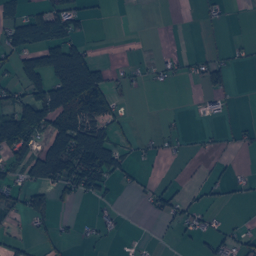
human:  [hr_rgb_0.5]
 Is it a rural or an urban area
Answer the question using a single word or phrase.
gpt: rural

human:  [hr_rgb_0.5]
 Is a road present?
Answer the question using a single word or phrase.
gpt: yes

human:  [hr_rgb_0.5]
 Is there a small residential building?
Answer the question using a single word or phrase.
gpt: yes

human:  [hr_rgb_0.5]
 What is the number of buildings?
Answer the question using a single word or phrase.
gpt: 427

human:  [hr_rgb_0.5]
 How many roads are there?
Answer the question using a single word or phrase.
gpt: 105

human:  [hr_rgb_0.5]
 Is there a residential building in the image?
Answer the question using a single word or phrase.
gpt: yes

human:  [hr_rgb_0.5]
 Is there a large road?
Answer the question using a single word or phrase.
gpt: no

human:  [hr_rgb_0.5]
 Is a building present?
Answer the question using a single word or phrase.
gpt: yes

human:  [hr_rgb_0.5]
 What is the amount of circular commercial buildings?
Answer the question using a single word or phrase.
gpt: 0

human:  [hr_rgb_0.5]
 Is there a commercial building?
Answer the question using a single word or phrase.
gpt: yes

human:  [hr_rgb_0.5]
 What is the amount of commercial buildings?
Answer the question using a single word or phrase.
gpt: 4

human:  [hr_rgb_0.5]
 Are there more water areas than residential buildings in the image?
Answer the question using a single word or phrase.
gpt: no

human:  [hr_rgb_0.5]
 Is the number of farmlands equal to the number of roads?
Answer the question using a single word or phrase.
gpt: no

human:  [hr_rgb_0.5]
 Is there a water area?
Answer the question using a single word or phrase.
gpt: yes

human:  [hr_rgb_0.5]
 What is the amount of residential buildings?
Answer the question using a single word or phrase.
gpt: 420

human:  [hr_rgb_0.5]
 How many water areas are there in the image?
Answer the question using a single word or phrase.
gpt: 8

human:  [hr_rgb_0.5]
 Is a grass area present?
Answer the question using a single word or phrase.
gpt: yes

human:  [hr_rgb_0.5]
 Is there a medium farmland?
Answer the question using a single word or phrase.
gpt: yes

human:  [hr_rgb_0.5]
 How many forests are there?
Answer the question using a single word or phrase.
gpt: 128

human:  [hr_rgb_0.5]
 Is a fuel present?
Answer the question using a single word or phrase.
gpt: yes

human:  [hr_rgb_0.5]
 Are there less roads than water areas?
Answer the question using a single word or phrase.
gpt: no

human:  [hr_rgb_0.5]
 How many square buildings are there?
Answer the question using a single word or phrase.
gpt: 6

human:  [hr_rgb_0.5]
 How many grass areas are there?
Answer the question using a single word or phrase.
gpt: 123

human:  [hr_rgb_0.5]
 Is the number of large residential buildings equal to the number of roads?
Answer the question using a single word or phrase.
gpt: no

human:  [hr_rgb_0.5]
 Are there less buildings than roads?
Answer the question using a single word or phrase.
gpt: no

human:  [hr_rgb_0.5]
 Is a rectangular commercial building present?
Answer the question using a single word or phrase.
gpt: yes

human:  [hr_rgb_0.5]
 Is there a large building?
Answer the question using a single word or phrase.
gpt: yes

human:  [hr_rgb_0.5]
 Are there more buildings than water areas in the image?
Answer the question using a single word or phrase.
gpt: yes

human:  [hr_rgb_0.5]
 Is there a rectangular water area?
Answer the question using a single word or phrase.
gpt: yes

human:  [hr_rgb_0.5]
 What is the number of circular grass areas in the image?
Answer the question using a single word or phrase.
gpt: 0

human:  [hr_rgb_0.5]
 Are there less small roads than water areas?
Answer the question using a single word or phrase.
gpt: no

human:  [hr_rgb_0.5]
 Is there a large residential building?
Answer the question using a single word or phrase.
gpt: yes

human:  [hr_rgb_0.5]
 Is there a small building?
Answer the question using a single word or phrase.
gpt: yes

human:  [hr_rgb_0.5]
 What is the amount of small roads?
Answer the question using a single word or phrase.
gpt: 105

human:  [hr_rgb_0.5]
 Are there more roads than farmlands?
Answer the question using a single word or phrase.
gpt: yes

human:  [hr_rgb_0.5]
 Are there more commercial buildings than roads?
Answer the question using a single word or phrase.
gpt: no

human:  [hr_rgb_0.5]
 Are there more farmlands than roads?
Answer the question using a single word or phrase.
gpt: no

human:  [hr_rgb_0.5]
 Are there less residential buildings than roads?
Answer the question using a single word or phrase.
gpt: no

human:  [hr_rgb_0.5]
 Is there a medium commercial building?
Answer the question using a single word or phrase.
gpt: yes

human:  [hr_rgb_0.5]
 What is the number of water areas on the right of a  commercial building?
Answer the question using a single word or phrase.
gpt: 8

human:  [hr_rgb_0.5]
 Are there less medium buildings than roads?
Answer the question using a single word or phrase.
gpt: yes

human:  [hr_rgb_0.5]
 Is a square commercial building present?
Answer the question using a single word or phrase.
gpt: no

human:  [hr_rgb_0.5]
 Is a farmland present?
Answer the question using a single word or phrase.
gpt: yes

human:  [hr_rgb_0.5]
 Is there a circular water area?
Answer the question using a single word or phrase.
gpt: yes

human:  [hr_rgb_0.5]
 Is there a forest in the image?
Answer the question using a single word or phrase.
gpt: yes

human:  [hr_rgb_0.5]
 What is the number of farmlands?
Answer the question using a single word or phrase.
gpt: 53

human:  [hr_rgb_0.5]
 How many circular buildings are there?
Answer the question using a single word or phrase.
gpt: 6

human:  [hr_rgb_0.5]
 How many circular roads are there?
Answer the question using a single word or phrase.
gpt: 0

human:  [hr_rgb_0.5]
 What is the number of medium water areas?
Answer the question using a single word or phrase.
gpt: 0

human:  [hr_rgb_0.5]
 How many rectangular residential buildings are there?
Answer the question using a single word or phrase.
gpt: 271

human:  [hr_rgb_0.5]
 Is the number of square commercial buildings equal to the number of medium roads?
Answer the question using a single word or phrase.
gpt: yes

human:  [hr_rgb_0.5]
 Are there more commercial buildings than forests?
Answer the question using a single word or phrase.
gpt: no

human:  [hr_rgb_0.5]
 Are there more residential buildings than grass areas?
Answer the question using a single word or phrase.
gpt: yes

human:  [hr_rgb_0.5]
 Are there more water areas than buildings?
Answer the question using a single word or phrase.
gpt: no

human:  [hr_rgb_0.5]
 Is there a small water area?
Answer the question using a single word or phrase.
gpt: yes

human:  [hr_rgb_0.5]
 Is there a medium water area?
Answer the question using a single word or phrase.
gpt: no

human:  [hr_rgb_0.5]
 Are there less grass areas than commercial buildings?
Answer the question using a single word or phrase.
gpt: no

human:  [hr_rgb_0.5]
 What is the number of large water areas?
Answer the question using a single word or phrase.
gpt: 0

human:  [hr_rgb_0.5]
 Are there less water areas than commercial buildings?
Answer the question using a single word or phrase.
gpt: no

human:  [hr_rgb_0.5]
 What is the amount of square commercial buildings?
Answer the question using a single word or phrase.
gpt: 0

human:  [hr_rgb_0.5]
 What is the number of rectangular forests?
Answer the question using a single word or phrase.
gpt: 36

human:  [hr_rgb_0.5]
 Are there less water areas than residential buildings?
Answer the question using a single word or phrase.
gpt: yes

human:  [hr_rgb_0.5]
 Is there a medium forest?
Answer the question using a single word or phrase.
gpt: yes

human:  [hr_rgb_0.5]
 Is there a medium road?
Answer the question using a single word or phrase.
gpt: no